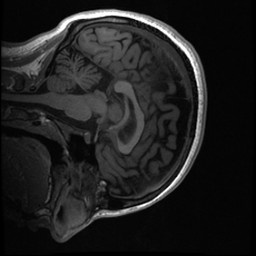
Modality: T1w
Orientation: sagittal
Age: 24
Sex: female